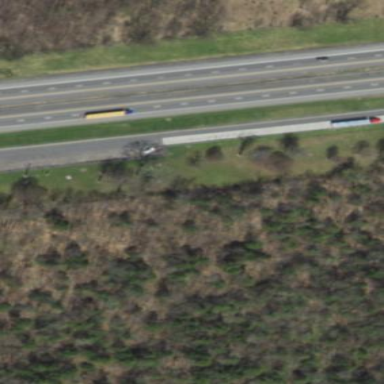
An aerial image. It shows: Rest area on the road.